Field crop: maize
Growth stage: 2
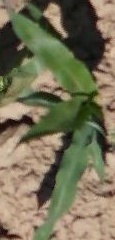
Species: maize